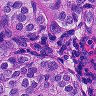
Metastatic tissue present: yes